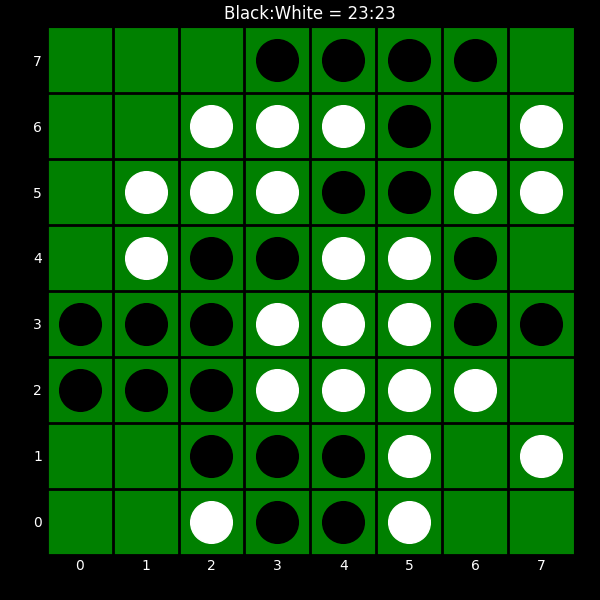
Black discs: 23
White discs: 23